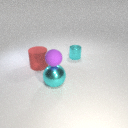
large cyan metal sphere in front of small cyan metal cylinder